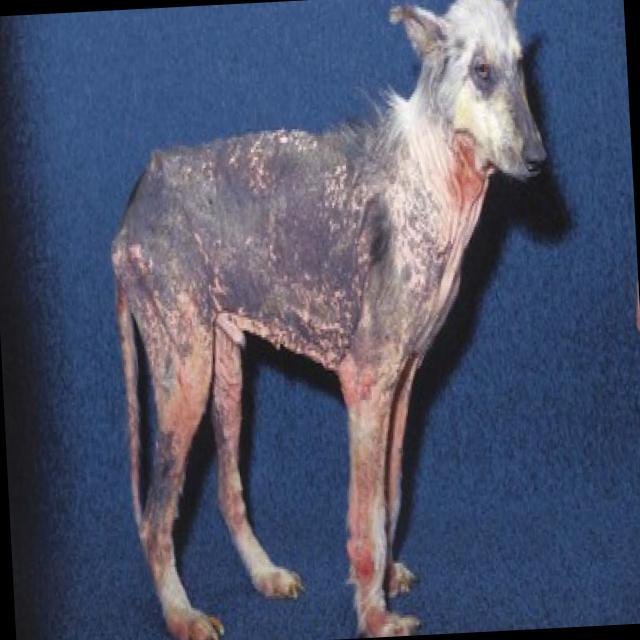
Canine fungal skin infection — characterized by alopecia, scaling, crusting, and circular lesions. Common agents include Malassezia and Candida species.